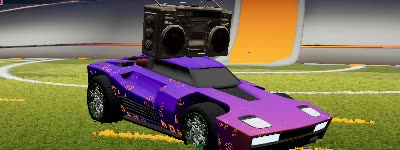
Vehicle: breakout